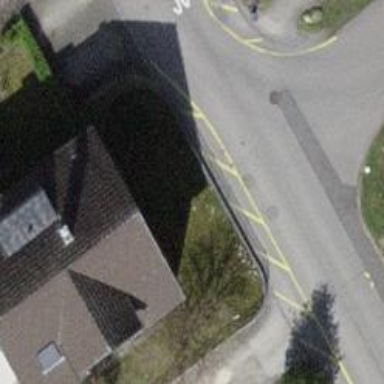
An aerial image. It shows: Asphalt sidewalk along the footway.